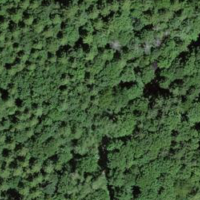
EUNIS habitat code: 41
Species observed at this site:
Lamium maculatum